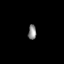
Tissue: skin
Cell type: Epithelial cells
Senescence score: 0.2533
Nuclear area (px): 119
Mean DAPI intensity: 136.244